Question: I have a linked list contains 3 nodes like the image shown:

There is a head pointer and temp1 pointer point to the front of the list, and tail point points at the end of the list.
I want to remove all the nodes, and change it back to its original initial form ( tail = NULL, head = first_node , but the first node doesn't have any value in the data and next field).
Because I want to start putting up some new values in it. To remove all those data, is this code going to remove nodes inside this linked list and left with the first node with no values in data and next field?
This code is in C++:
'''
while(temp1!=tail)
{
temp1 = temp1->next;
if(temp1->next == tail)
{
tail=temp1;
temp1 = temp1->next;
free(temp1);
}
}
'''
But then, does this mean only the last node will be deleted? are there any way to delete all the nodes except the first one?
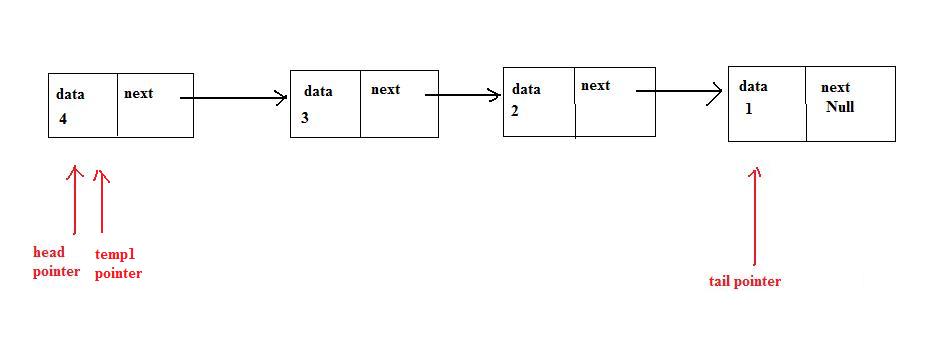
Answer: To delete all nodes except the first node, you can try below code.
'''
temp1 = head->next;
while(temp1!=NULL) // as I am considering tail->next = NULL
{
head->next = temp1->next;
temp1->next = NULL;
free(temp1);
temp1 = head->next;
}
'''
This will delete all nodes except first one. But the data with the first node will remain as it is.